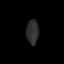
Tissue: skin
Cell type: Epithelial cells
Senescence score: 0.2521
Nuclear area (px): 297
Mean DAPI intensity: 45.704